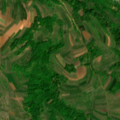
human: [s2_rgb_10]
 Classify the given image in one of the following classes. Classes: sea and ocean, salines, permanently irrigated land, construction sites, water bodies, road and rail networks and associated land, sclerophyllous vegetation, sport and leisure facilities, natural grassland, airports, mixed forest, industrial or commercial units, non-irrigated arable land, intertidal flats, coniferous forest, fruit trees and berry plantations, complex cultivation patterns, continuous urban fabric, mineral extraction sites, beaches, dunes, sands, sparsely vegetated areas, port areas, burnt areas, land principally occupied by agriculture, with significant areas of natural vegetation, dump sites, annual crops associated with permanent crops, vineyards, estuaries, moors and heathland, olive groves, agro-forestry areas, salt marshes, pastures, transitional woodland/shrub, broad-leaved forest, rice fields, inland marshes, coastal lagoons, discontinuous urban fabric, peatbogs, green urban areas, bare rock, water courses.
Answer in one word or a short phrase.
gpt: complex cultivation patterns, land principally occupied by agriculture, with significant areas of natural vegetation, broad-leaved forest, transitional woodland/shrub